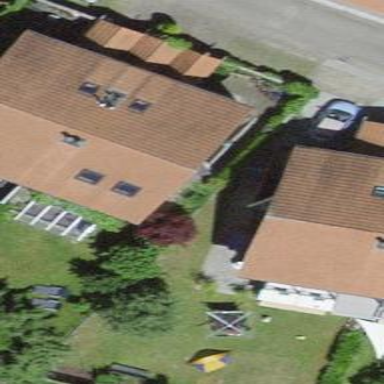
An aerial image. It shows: Residential building.